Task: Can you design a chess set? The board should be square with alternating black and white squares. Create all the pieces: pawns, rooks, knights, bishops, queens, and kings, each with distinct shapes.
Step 2440:
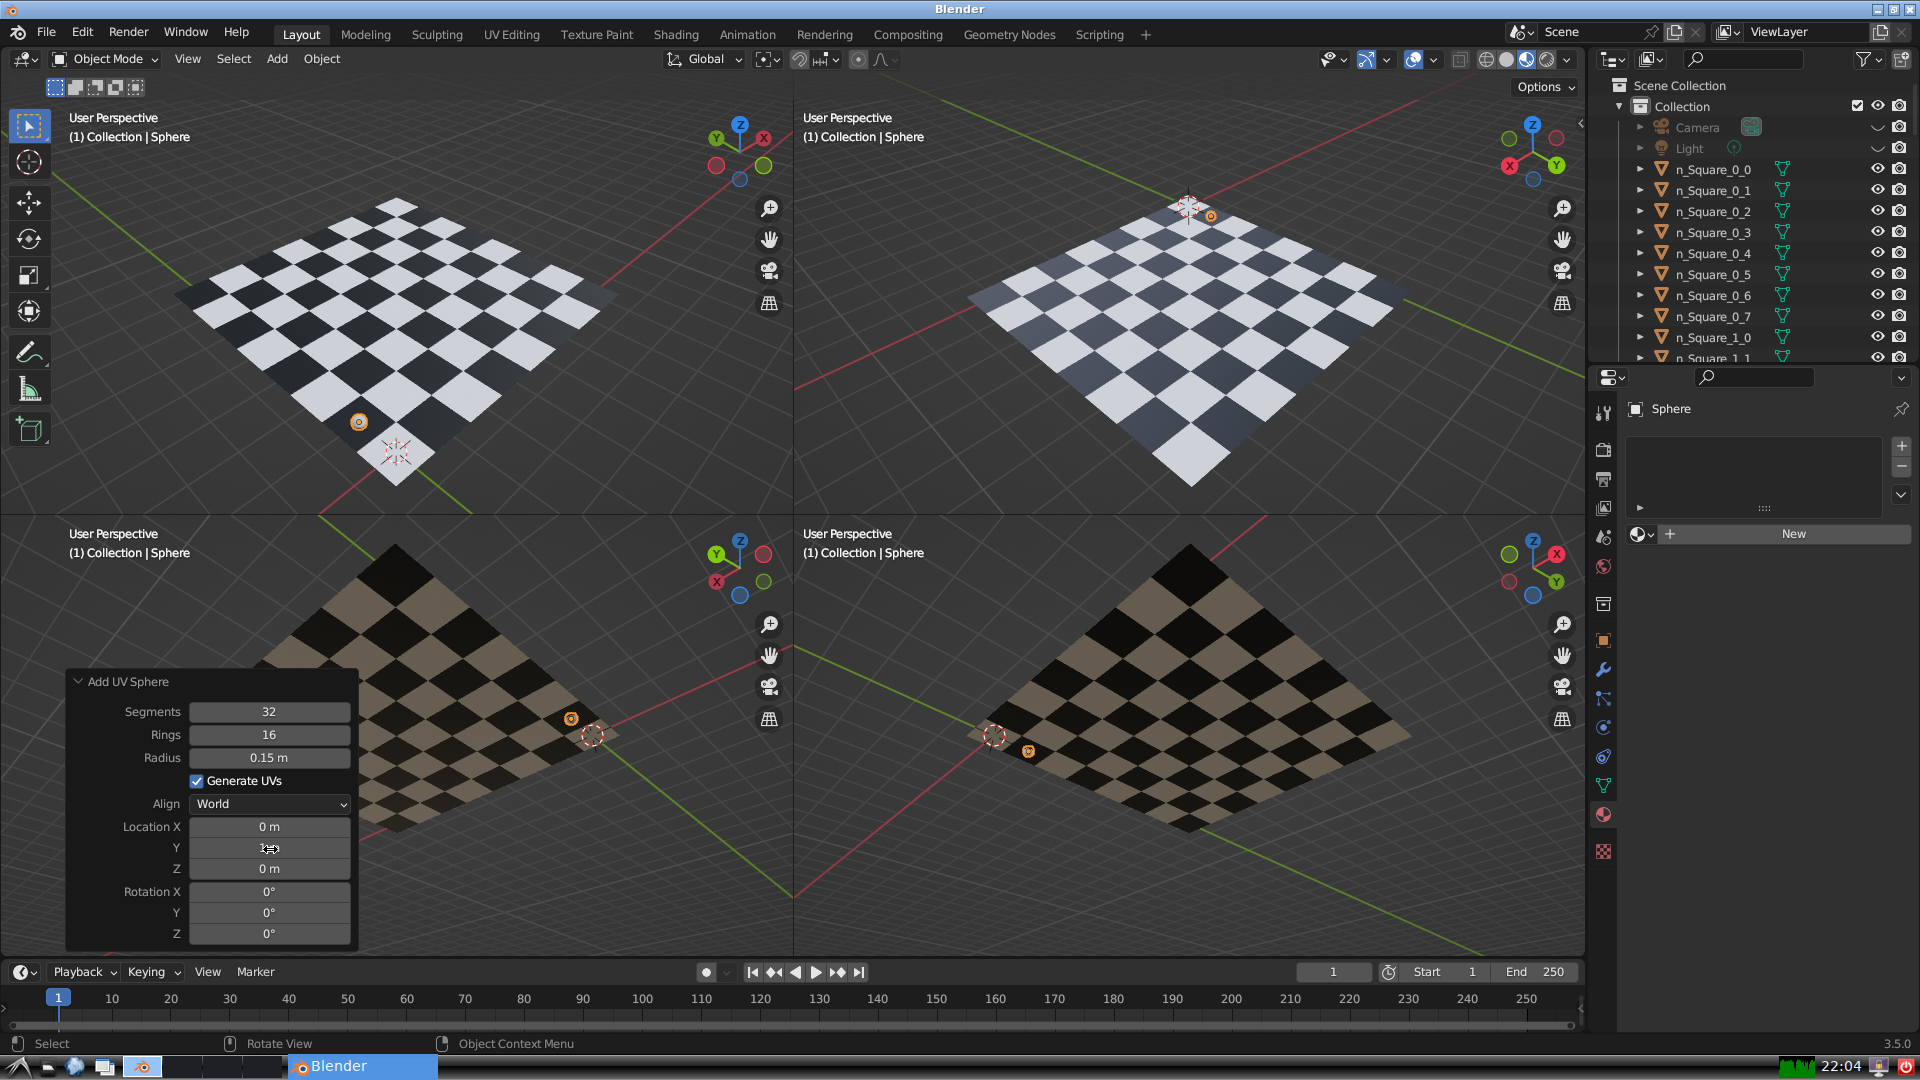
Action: {"mouse_move": [270, 867]}